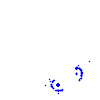
Particle: pion